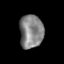
Tissue: prostate
Cell type: T cells
Senescence score: 0.3589
Nuclear area (px): 780
Mean DAPI intensity: 131.763